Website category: auto
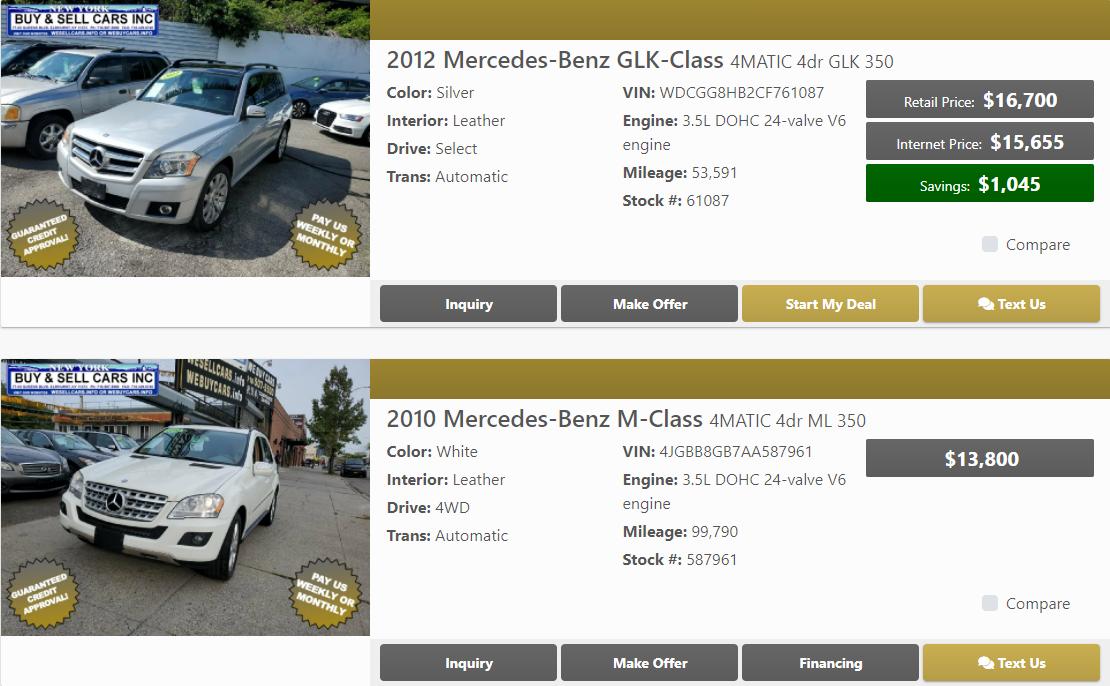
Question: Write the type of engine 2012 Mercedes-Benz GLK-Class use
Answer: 3.5L DOHC 24-valve V6 engine

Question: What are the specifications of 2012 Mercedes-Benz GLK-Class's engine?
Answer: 3.5L DOHC 24-valve V6 engine

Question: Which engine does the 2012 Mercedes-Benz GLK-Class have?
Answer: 3.5L DOHC 24-valve V6 engine

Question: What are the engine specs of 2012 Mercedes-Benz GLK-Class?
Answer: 3.5L DOHC 24-valve V6 engine

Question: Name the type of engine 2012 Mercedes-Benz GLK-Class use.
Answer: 3.5L DOHC 24-valve V6 engine

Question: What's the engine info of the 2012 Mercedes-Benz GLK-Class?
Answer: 3.5L DOHC 24-valve V6 engine

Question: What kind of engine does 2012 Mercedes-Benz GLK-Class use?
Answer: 3.5L DOHC 24-valve V6 engine

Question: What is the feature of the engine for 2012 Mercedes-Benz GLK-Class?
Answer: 3.5L DOHC 24-valve V6 engine

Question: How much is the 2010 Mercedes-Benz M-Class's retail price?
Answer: $13,800

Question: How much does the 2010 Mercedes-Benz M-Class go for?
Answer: $13,800

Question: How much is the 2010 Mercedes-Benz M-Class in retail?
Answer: $13,800

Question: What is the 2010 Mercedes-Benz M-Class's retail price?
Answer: $13,800

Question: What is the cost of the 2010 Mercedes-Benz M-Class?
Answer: $13,800

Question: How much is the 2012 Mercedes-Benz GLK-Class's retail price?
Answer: $16,700

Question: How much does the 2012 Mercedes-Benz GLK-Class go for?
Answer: $16,700

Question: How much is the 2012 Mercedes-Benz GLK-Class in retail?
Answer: $16,700

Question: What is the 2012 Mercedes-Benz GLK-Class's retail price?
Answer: $16,700

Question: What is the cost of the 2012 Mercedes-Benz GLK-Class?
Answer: $16,700

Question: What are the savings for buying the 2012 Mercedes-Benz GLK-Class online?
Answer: $1,045

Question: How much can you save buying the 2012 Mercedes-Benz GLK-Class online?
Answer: $1,045

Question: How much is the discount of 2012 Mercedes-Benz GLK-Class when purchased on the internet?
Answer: $1,045

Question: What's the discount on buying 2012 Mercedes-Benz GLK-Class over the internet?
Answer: $1,045

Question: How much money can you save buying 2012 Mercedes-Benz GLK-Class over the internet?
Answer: $1,045

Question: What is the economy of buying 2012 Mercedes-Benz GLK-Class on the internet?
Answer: $1,045

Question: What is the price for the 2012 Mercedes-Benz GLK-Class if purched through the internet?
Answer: $15,655

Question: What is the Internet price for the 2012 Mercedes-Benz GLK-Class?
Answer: $15,655

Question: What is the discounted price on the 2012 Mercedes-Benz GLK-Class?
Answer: $15,655

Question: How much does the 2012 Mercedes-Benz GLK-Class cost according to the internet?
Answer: $15,655

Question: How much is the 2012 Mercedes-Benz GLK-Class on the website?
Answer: $15,655

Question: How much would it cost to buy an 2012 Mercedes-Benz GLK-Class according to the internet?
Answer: $15,655

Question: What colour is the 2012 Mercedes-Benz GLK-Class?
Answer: Silver

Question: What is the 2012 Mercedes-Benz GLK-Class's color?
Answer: Silver

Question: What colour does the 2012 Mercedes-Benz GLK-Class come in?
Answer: Silver

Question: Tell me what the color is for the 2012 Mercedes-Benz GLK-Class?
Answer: Silver

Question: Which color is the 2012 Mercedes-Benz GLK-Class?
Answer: Silver

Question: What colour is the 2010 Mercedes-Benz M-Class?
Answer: White

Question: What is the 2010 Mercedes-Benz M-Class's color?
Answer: White

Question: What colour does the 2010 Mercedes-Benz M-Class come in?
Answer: White

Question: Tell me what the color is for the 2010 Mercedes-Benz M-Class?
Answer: White

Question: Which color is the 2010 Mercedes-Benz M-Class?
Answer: White

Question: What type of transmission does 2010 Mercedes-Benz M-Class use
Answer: Automatic

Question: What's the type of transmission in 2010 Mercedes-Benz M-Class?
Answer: Automatic

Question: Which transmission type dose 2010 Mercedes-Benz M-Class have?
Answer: Automatic

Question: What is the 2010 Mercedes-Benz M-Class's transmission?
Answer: Automatic

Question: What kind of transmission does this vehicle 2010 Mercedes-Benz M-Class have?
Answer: Automatic

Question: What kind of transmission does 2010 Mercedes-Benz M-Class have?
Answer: Automatic

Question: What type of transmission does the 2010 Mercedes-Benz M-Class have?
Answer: Automatic

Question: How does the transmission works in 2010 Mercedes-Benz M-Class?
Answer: Automatic

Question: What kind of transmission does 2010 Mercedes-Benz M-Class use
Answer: Automatic

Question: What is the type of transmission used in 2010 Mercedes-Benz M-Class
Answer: Automatic

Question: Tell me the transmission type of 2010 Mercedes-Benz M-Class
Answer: Automatic

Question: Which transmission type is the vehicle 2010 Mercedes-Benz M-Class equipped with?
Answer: Automatic

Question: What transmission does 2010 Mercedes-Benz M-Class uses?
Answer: Automatic

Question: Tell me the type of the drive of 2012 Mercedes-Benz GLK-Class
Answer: Select

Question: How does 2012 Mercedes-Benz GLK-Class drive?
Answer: Select

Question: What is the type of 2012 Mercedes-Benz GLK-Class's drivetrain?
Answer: Select

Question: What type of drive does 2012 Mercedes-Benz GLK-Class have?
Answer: Select

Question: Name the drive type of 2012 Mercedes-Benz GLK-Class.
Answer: Select

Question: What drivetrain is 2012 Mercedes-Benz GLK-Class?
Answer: Select

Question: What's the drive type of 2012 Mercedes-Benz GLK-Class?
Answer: Select

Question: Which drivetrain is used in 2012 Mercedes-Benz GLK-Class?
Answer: Select

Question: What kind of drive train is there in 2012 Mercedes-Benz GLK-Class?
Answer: Select

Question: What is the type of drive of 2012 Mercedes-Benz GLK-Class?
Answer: Select

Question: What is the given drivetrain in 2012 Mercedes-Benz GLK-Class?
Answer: Select